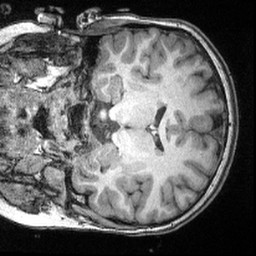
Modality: T1w
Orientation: coronal
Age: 11
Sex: male
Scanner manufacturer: siemens
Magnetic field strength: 3 T
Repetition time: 2.4 s
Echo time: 0.00374 s